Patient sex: F
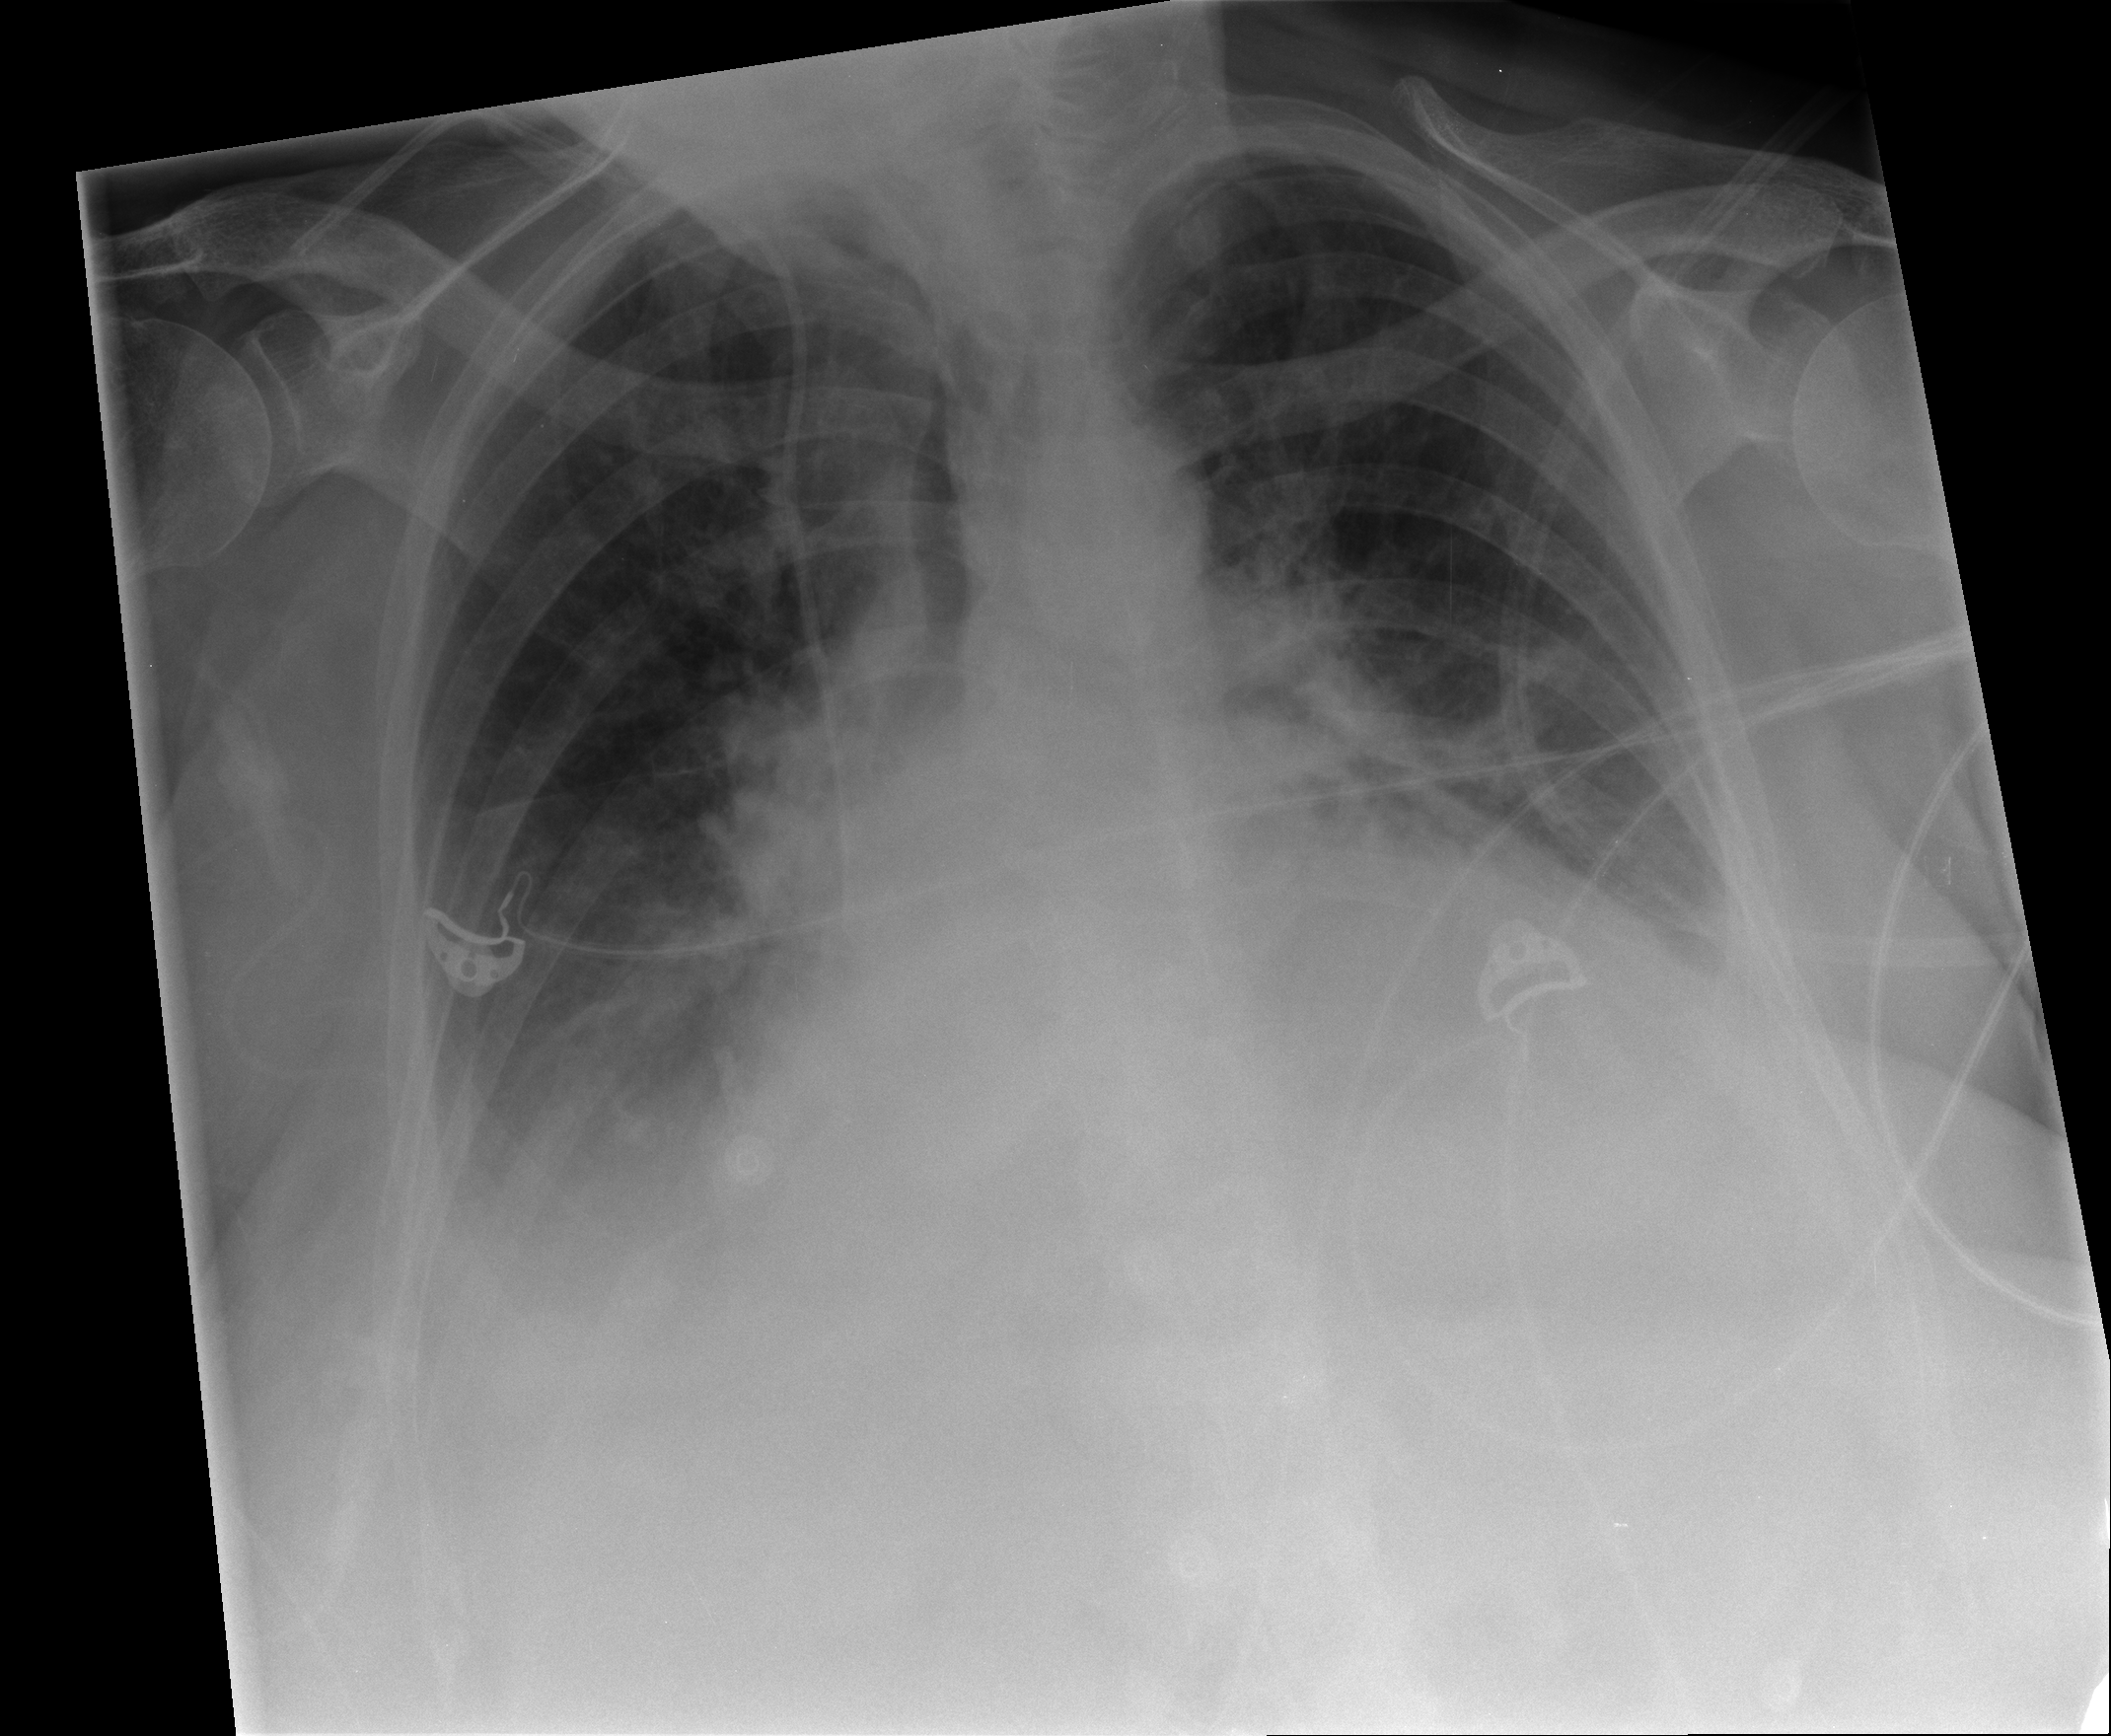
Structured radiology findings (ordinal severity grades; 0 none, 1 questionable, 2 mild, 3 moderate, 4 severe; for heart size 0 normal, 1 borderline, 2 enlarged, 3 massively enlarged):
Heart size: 2
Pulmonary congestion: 2
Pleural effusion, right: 2
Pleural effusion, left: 2
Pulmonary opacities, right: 0
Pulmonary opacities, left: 0
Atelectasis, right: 2
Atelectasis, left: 2